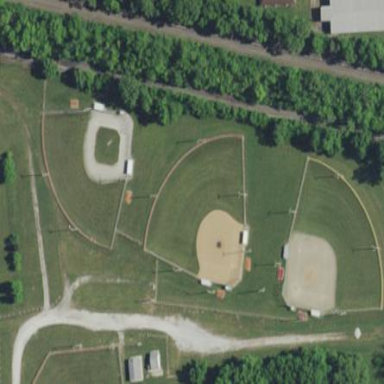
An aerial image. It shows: Grass pitch used for baseball.